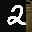
Label: 2